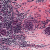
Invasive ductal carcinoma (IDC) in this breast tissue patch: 0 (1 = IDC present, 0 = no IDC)